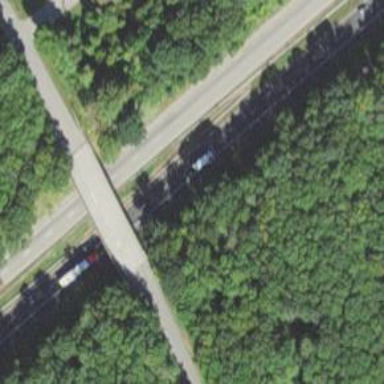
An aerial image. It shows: View of motorway.